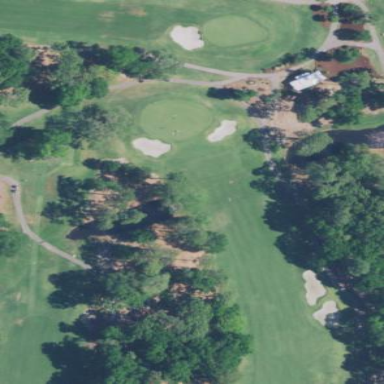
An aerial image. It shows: Scenic golf fairway.